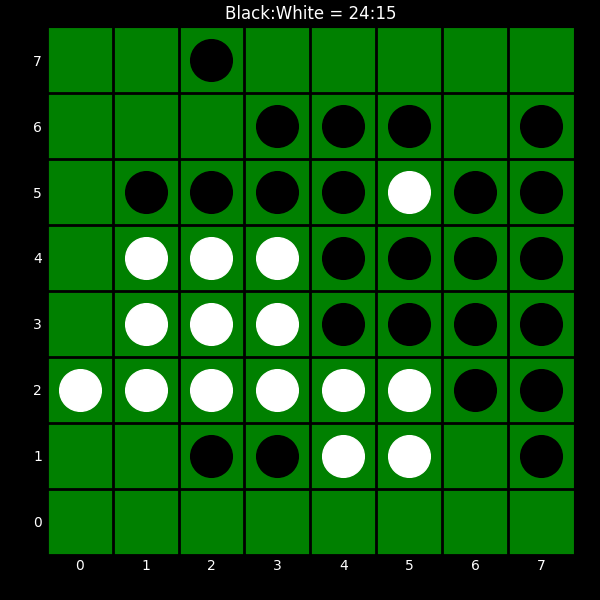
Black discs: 24
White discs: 15